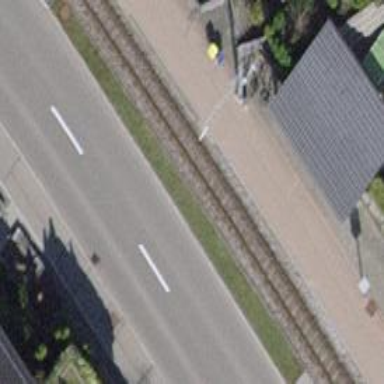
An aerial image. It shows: Public transport stop position for light rail.